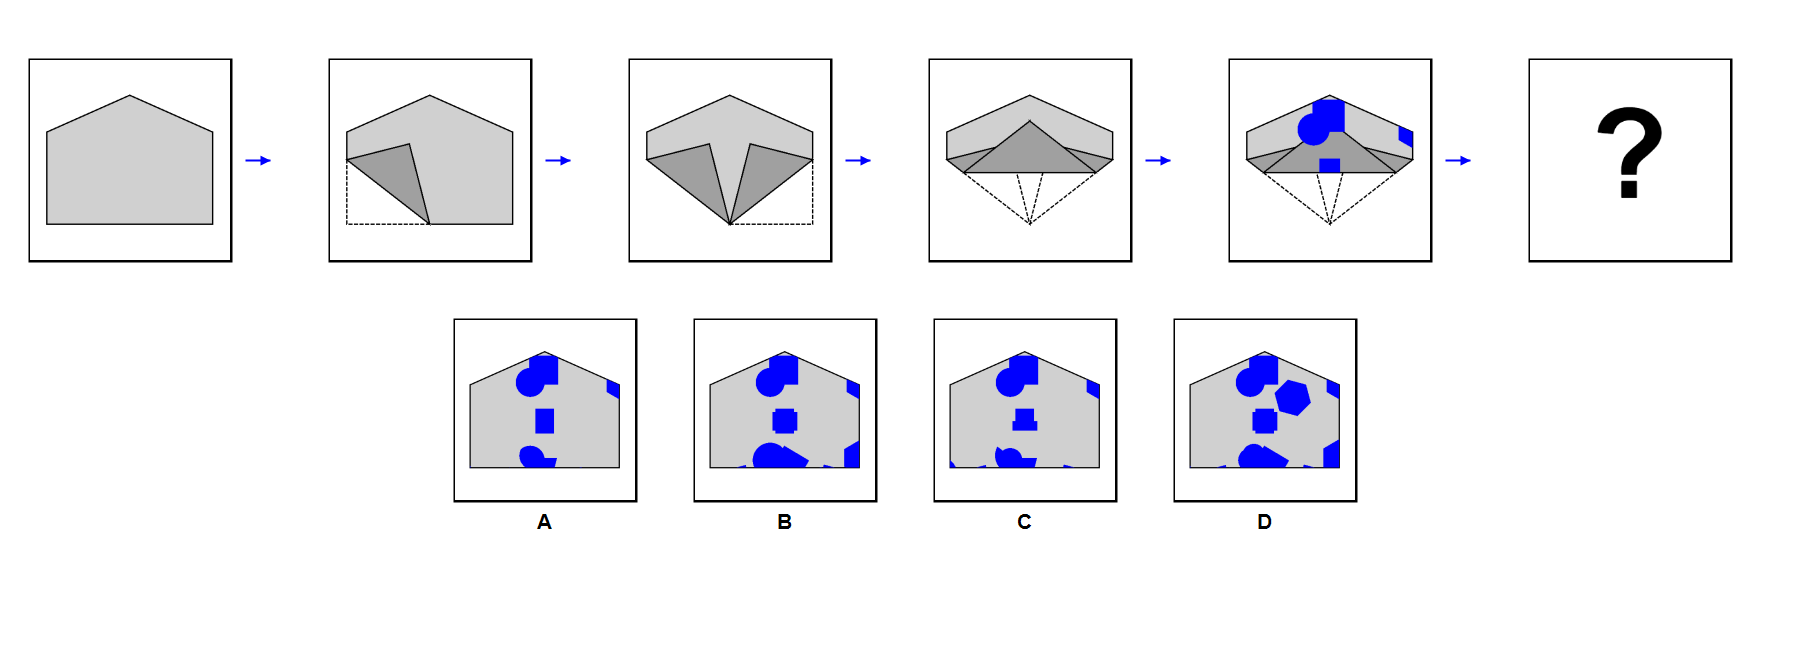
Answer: A